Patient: sex M, age 71
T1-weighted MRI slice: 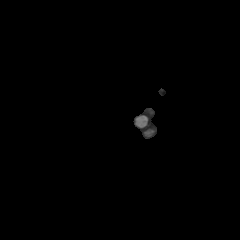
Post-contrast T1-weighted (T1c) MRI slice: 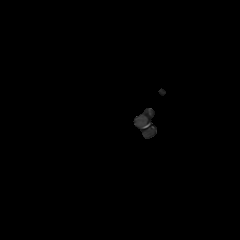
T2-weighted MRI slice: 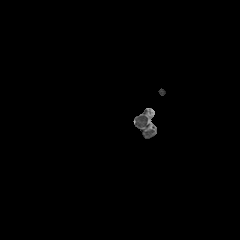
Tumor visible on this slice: no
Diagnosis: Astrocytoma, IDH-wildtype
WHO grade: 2